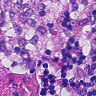
Metastatic tissue present: no